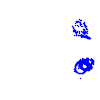
Particle: electron